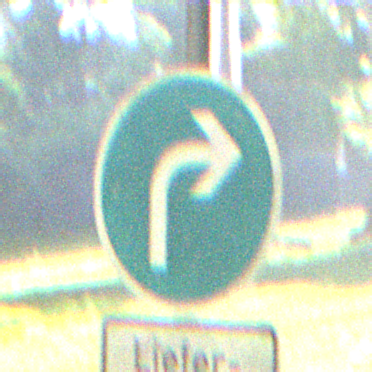
Verkehrszeichen: VorgeschriebeneFahrtrichtungRechts
Zusatzzeichen unten: BesondereFahrzeugeUndTransportgueter5
Umgebung: Outdoor, Nature
Tageszeit: MorningAfternoon
Wetter: Clear
Licht: Natural
Jahreszeit: NotSpecified
Kontrast: HighContrast